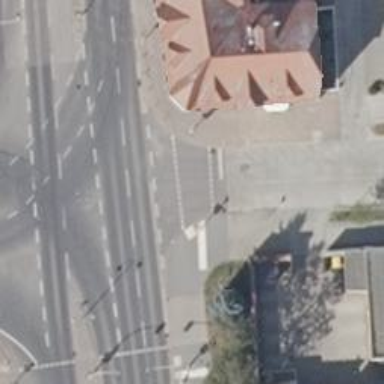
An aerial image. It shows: Road with traffic signals. The crossing is controlled by traffic signals.